Interaction volume radius: 10 \u00c5
Interaction volume height: 10 \u00c5
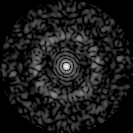
Disorder parameter: 0.869